Question: I'm creating a 3D scatter plot with multiple sets of data and using a colormap for the whole figure. The code looks like this:
'''
import matplotlib.pyplot as plt
from mpl_toolkits.mplot3d import Axes3D
fig = plt.figure()
ax = fig.add_subplot(111, projection='3d')
for R in [range(0,10), range(5,15), range(10,20)]:
data = [np.array(R), np.array(range(10)), np.array(range(10))]
AX = ax.scatter(*data, c=data[0], vmin=0, vmax=20, cmap=plt.cm.jet)
def forceUpdate(event): AX.changed()
fig.canvas.mpl_connect('draw_event', forceUpdate)
plt.colorbar(AX)
'''
This works fine but as soon as I save it or rotate the plot, the colors on the first and second scatters turn blue.

The force update is working by keeping the colors but only on the last scatter plot drawn. I tried making a loop that updates all the scatter plots but I get the same result as above:
'''
AX = []
for R in [range(0,10), range(5,15), range(10,20)]:
data = [np.array(R), np.array(range(10)), np.array(range(10))]
AX.append(ax.scatter(*data, c=data[0], vmin=0, vmax=20, cmap=plt.cm.jet))
for i in AX:
def forceUpdate(event): i.changed()
fig.canvas.mpl_connect('draw_event', forceUpdate)
'''
Any idea how I can make sure all scatters are being updated so the colors don't disappear?
Thanks!
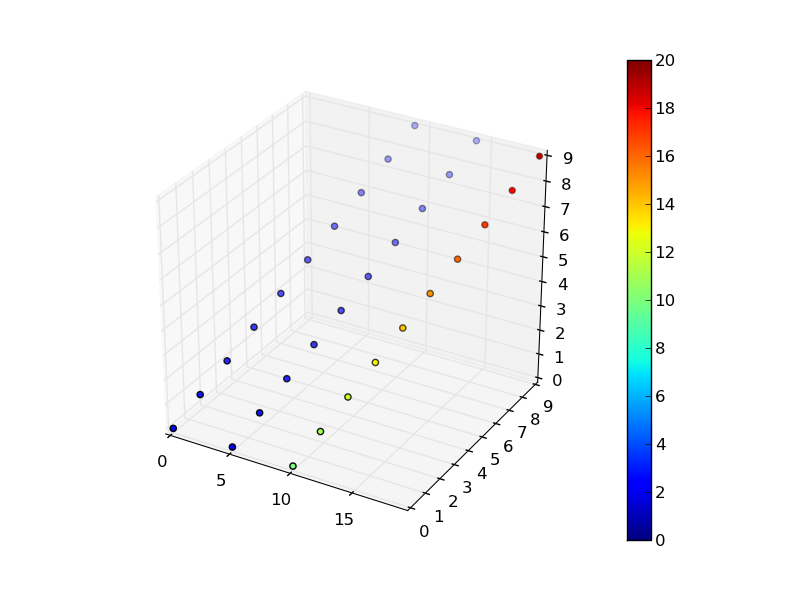
Answer: Having modified your code so that it does anything:
'''
>>> import numpy as np
>>> import matplotlib.pyplot as plt
>>> from mpl_toolkits.mplot3d import Axes3D
>>> AX = \[\]
>>> fig = plt.figure()
>>> ax = fig.add_subplot(111, projection='3d')
>>> for R in \[range(0,10), range(5,15), range(10,20)\]:
... data = \[np.array(R), np.array(range(10)), np.array(range(10))\]
... AX = ax.scatter(*data, c=data\[0\], vmin=0, vmax=20, cmap=plt.cm.jet)
... def forceUpdate(event): AX.changed()
... fig.canvas.mpl_connect('draw_event', forceUpdate)
...
9
10
11
>>> plt.colorbar(AX)
<matplotlib.colorbar.Colorbar instance at 0x36265a8>
>>> plt.show()
'''
then I get:

So the above code is working. If your existing code isn't then I suggest that you try the exact code above and if that doesn't work look into the versions of code that you are using if it does work then you will have to investigate the differences between it and your actual code, (rather than your example code).